Question: I'd like to fill a table vertically. For example one name on one row, the age on the second row alternately, and limit the table to 4 columns:

Is this possible with this kind of code?
Here is my Code:
'''
<?php
$age = array("26","16","17","19","24","30");
$name = array("adam","andrew","tim","mike","don","eddy");
echo "<table border=1>";
for($i=0;$i<count($age);$i++)
{
if ($i > 0 && $i % 4 == 0)
{
echo "</tr><tr>";
}
echo "<td>";
echo $name[$i];
echo "</td>";
echo "<td>";
echo $age[$i];
echo "</td>";
}
echo "</tr>";
?>
'''
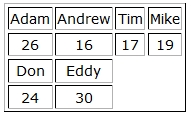
Answer: Please try this. It is not the most elegant way but will give you an idea and maybe improve your answer. I will suggest you maybe use multi-dimensional array to store age and name together.
'''
$age = array("26","16","17","19","24","30");
$name = array("adam","andrew","tim","mike","don","eddy");
$ageChunks = array_chunk($age, 4); //divide age array into chunks of 4
$nameChunks = array_chunk($name, 4); //divide name array into chunks of 4
//print table data
function printData($td)
{
echo "<td>&nbsp;".$td."&nbsp;<td>";
}
//print table row. Assumption here is $nameChunks and $ageChunks are same length.
function printRow($nameChunks, $ageChunks)
{
foreach ($nameChunks as $key=>$val) {
echo "<tr>";
array_map("printData", $nameChunks[$key]);
echo "</tr><tr>";
array_map("printData", $ageChunks[$key]);
echo "</tr>";
}
}
//print table
function printTable($nameChunks, $ageChunks)
{
echo "<table>";
printRow($nameChunks, $ageChunks);
echo "</table>";
}
printTable($nameChunks, $ageChunks);
'''